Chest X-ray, AP view. Patient: 66 years old, sex M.
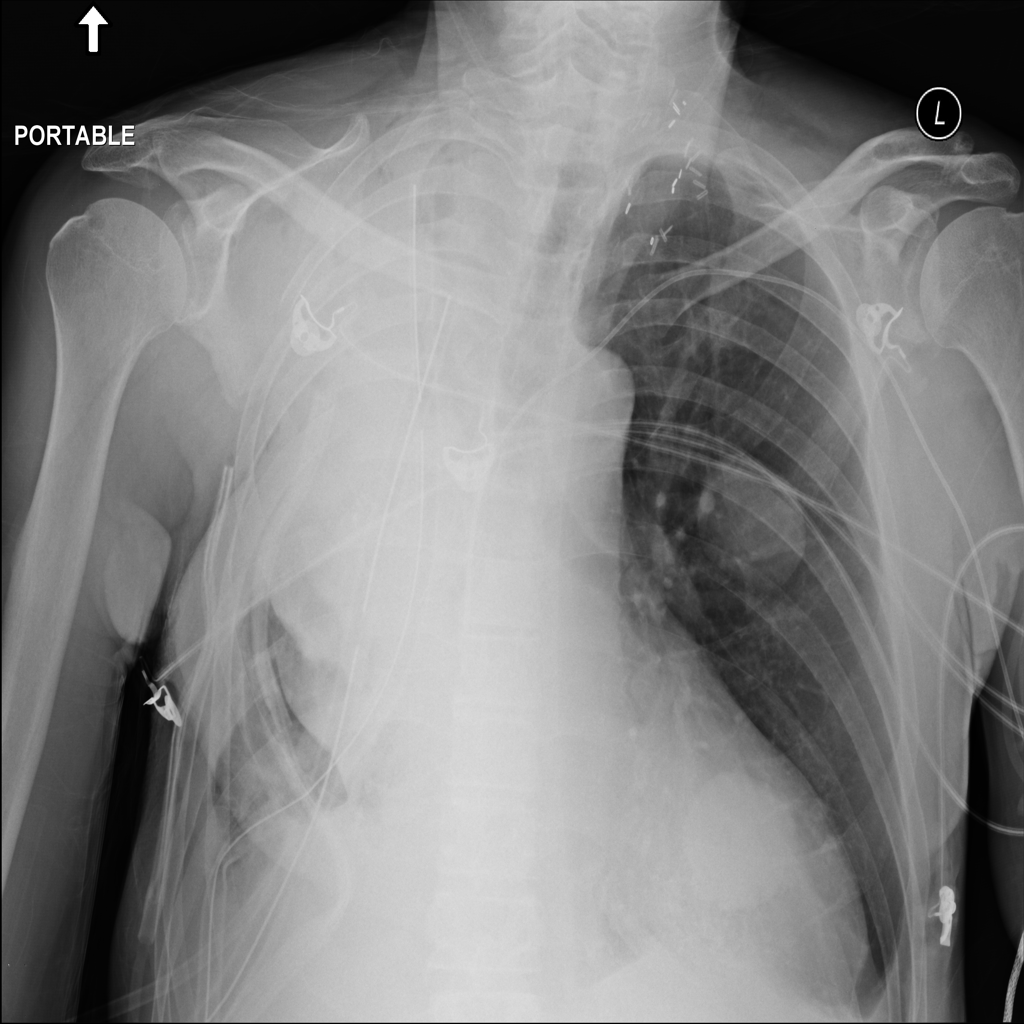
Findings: Effusion, Emphysema, Mass